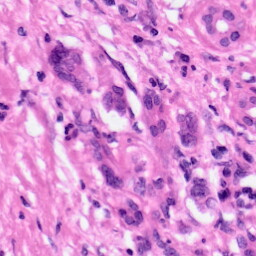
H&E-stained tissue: Pancreatic